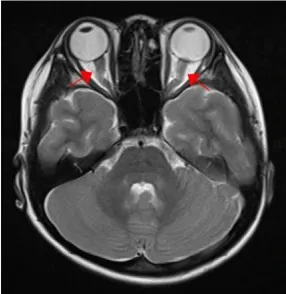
Brain MRI and fundoscopic findings at the time of visual disturbance onset. Axial T2-weighted image showed diffuse swelling of both optic nerves (arrow).
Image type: radiology (mri)